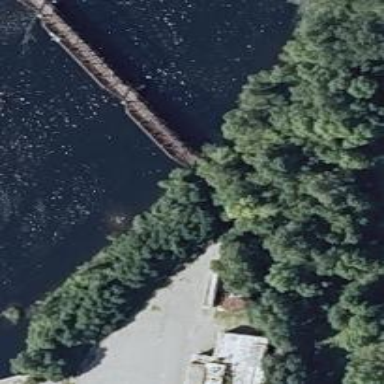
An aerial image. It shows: Abandoned railway bridge with truss structure over path.